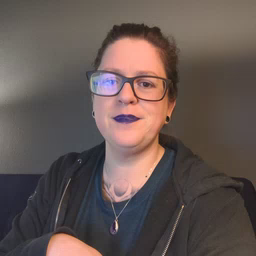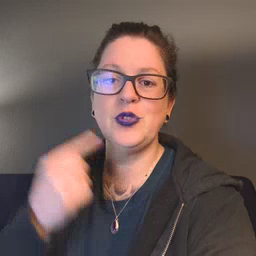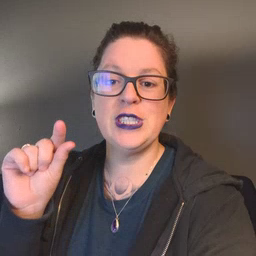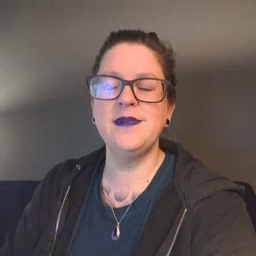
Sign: green